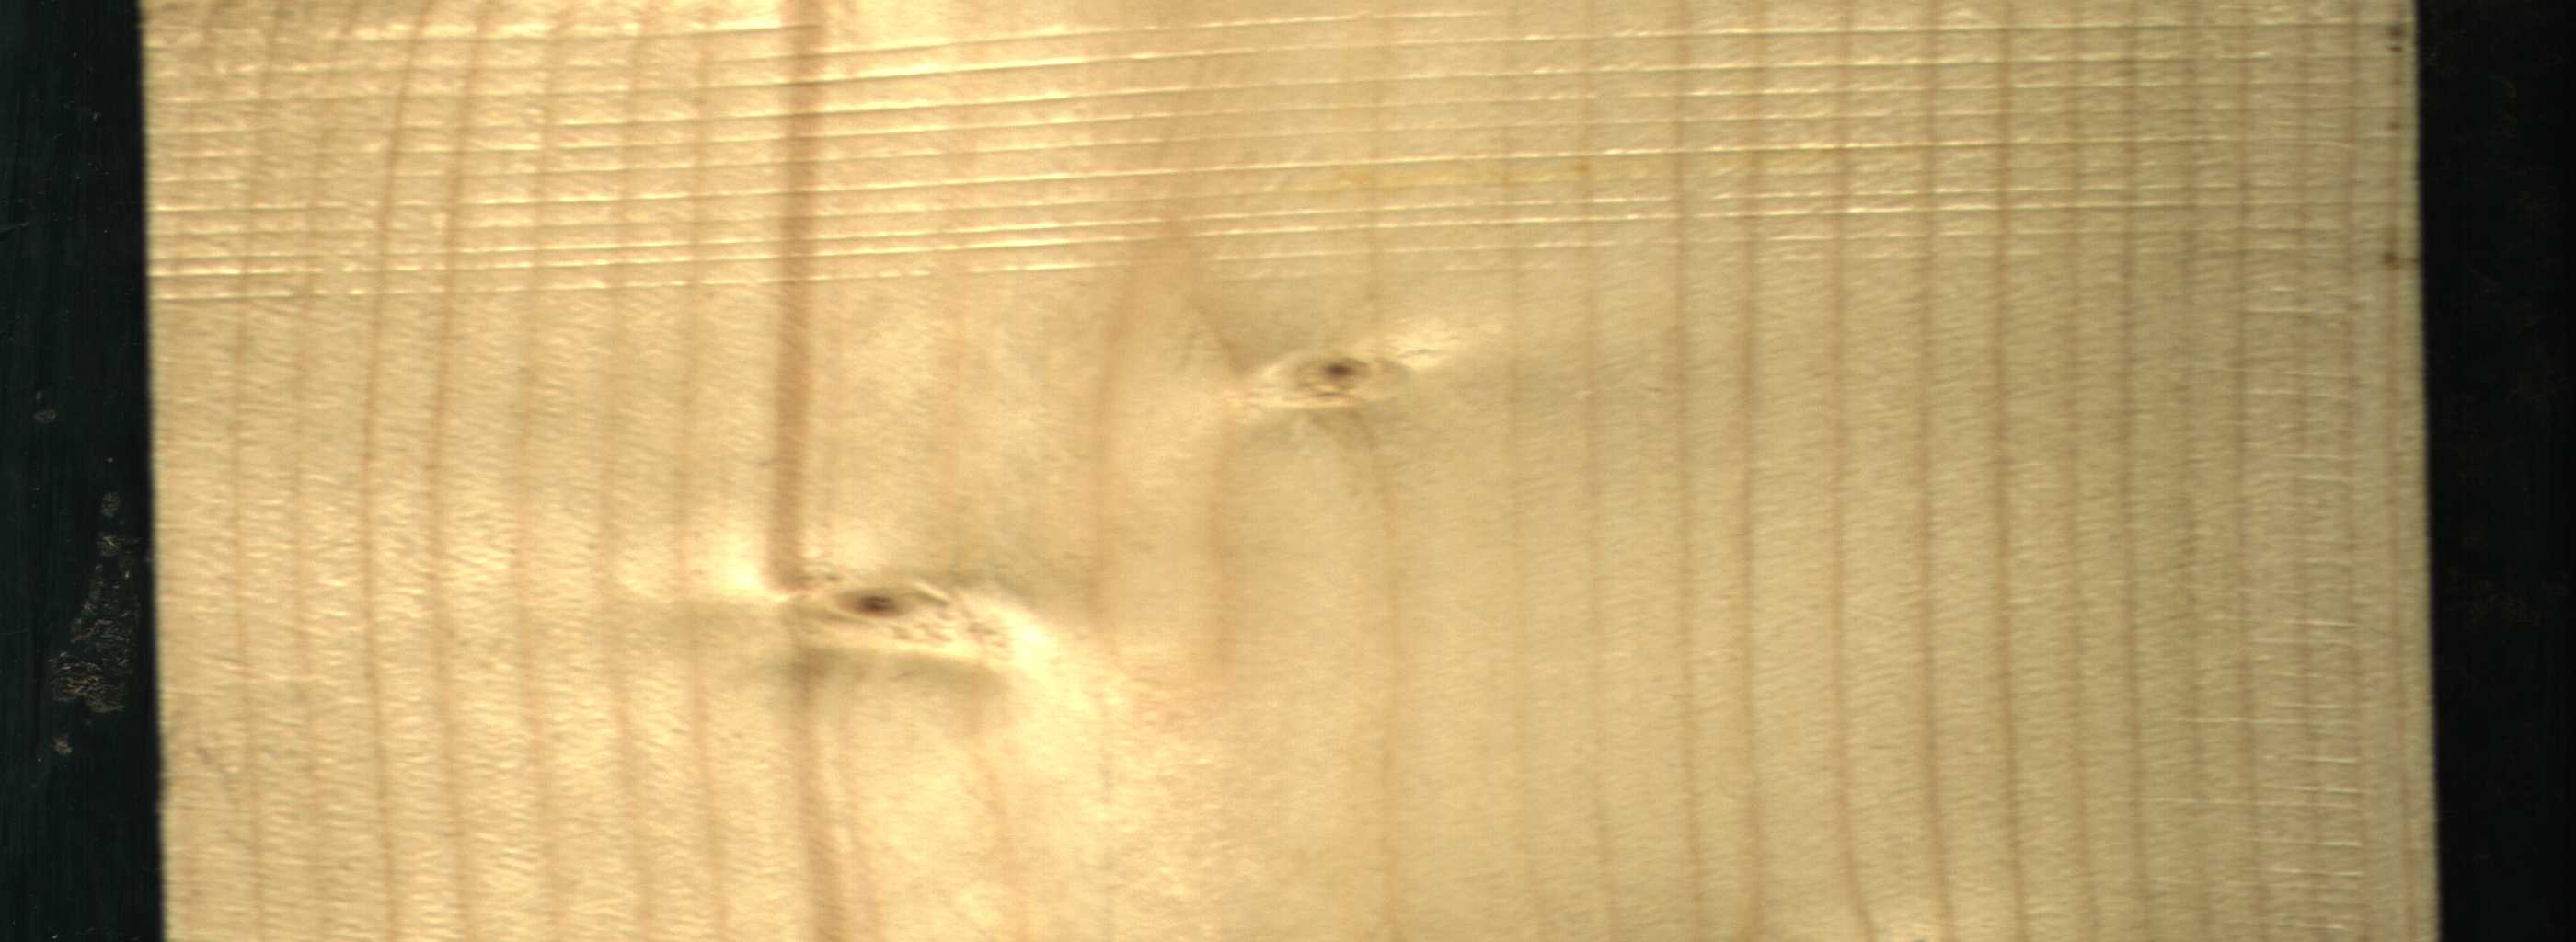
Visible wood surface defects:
Live_Knot
Live_Knot